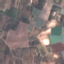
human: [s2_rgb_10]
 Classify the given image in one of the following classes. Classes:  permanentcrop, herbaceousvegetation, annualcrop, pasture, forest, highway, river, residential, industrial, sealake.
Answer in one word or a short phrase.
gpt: PermanentCrop